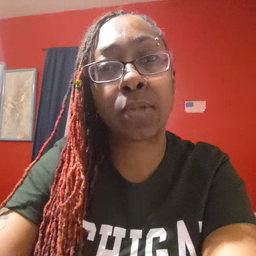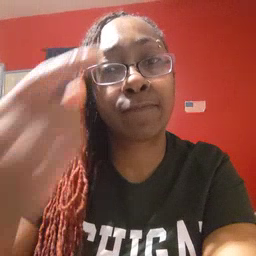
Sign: for